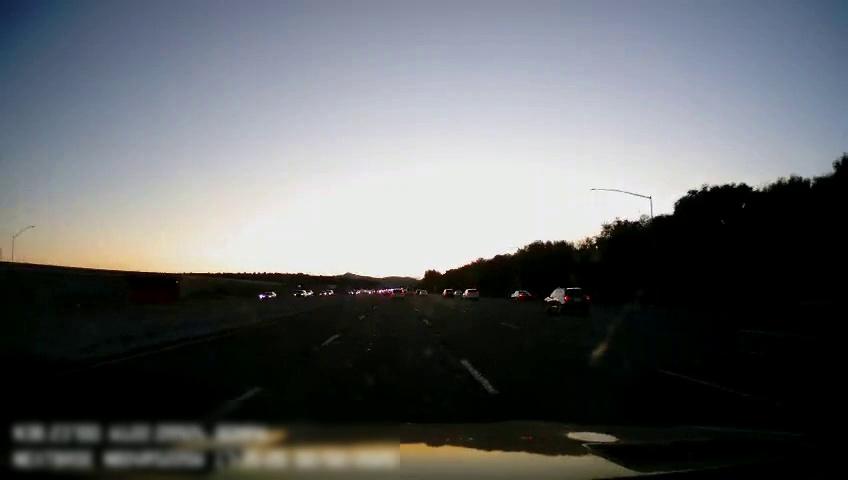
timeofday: Dusk/Dawn/Twilight
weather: Sunny
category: Drivable Space
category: Vehicles | Car
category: Vehicles | SUV
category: Vehicles | SUV
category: Vehicles | Car
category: Vehicles | SUV
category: Vehicles | SUV
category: Vehicles | SUV
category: Lanes | Alternate Lane
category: Lanes | Current Lane
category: Lanes | Current Lane
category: Lanes | Alternate Lane
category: Lanes | Alternate Lane
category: Lanes | Alternate Lane